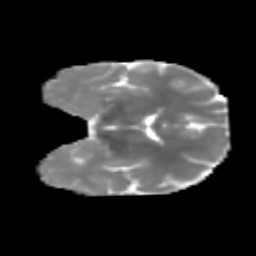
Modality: MD
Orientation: coronal
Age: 29
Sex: male
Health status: healthy